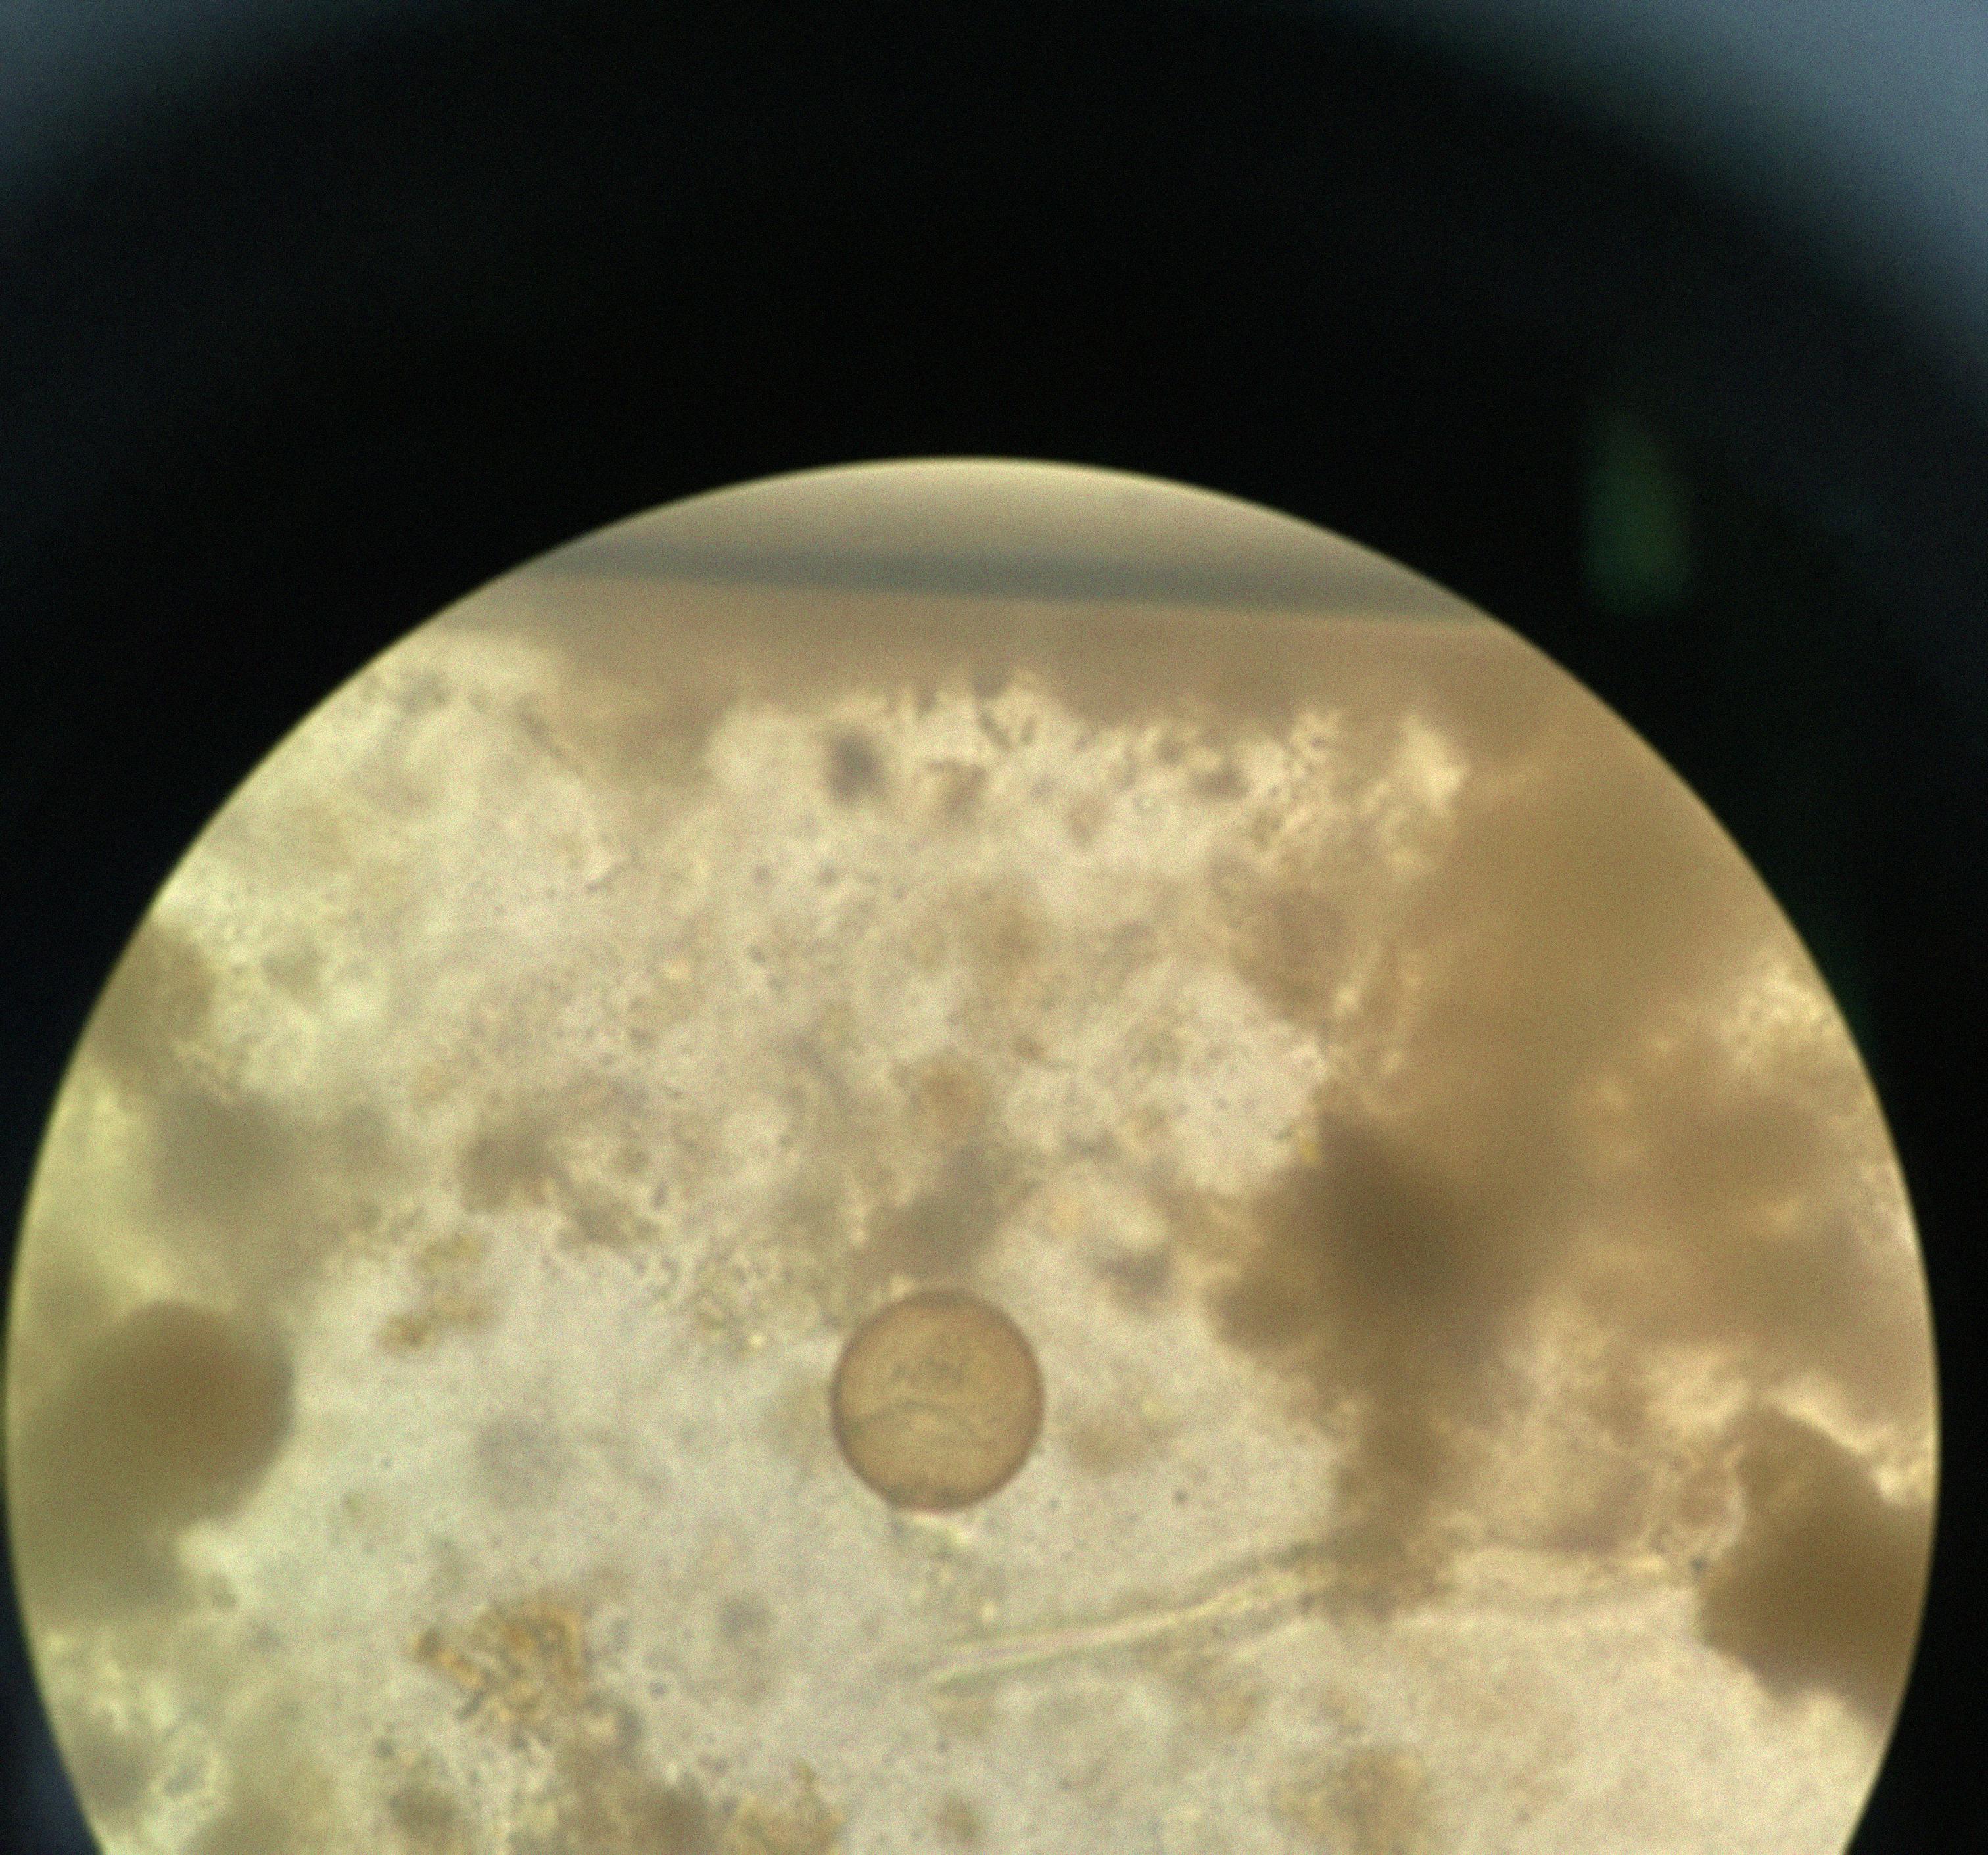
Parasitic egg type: Hymenolepis diminuta